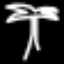
Label: palm tree